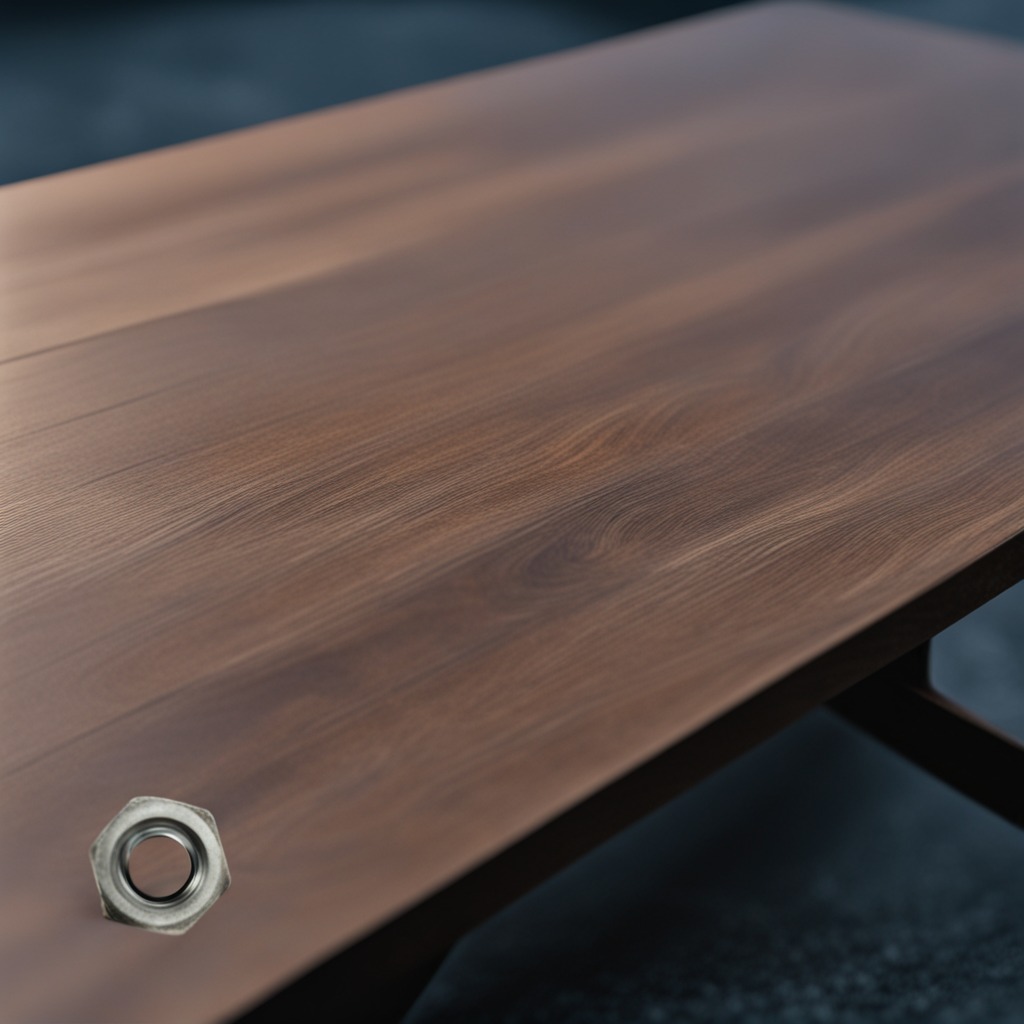
A metal nut is lying on the old table with faint burn marks in a small garage at twilight.